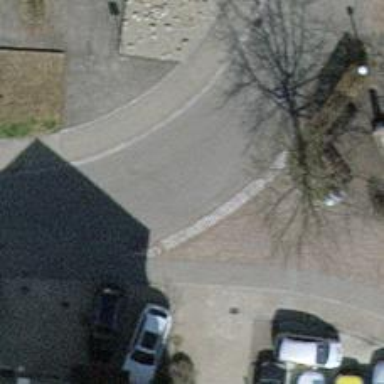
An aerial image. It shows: Table-style traffic calming feature.